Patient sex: F
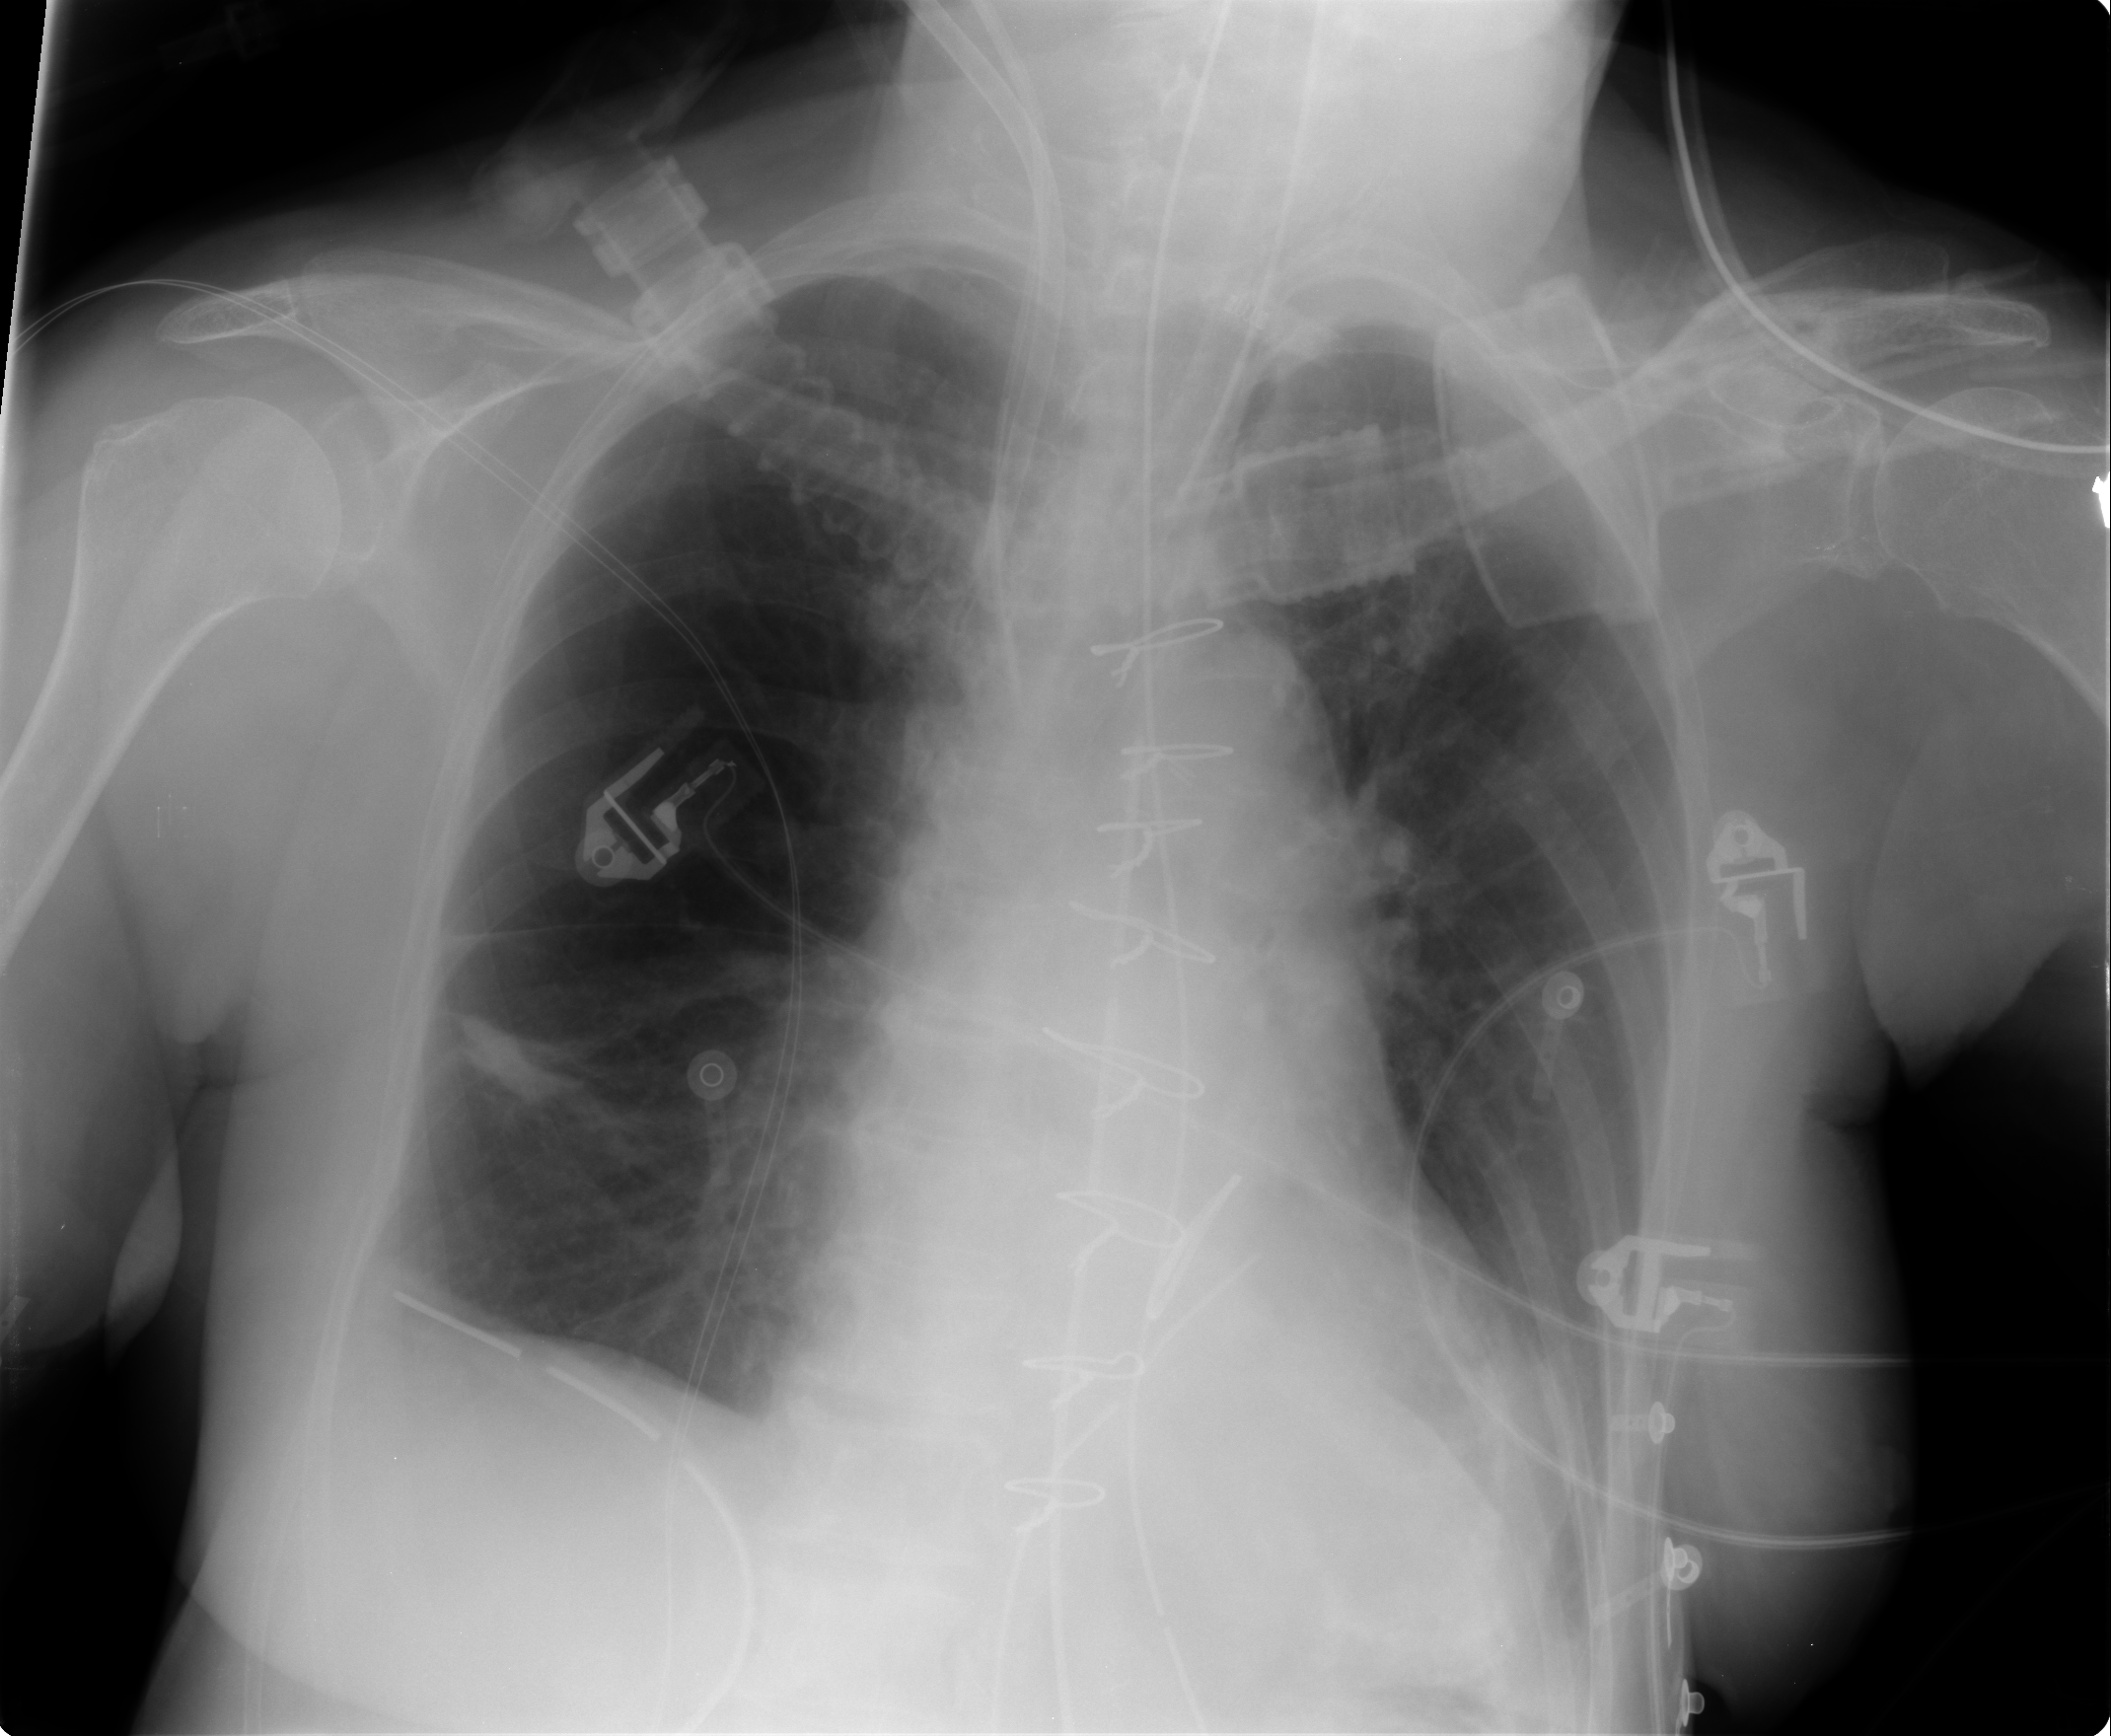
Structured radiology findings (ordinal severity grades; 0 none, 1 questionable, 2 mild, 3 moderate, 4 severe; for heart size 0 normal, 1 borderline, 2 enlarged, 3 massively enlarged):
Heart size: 2
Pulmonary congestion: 0
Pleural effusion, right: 2
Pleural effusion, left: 2
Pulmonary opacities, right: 0
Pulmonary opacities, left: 0
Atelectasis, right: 2
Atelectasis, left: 2